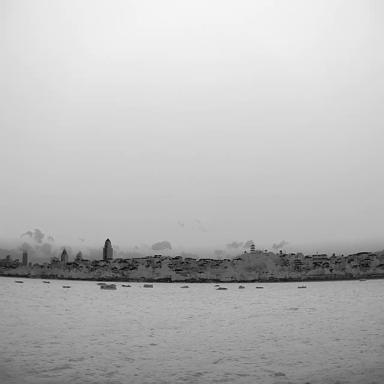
There are ten bulk_carriers in the infrared image.